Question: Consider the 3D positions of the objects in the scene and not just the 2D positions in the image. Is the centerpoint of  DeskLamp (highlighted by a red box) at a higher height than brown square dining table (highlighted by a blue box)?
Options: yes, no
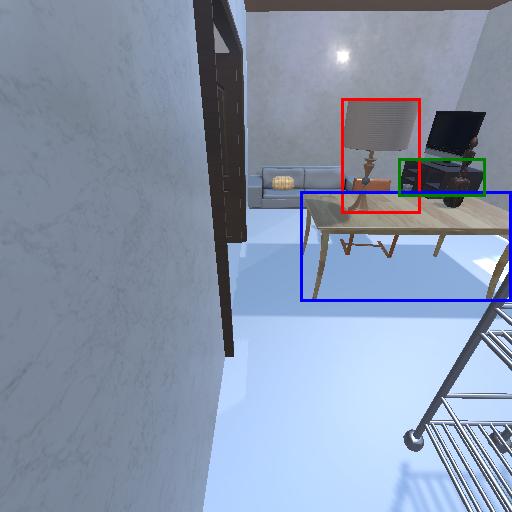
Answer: yes